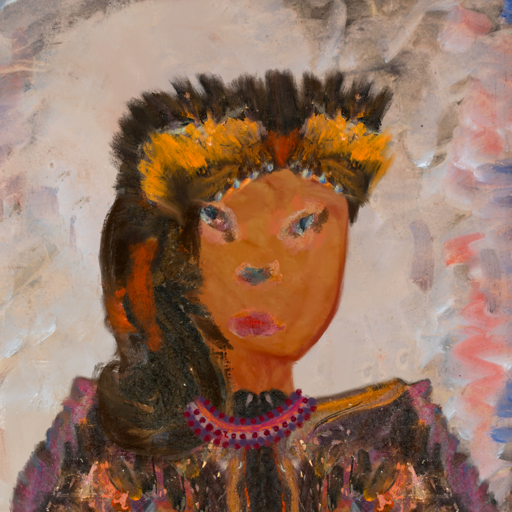
Background: Roy_Bahadur, Head And Neck Front: Pious_Lady, Face Front: Boggyland, Bust: Gypsy_Queen, Hair Front: Gypsy_Queen, Head Accessory: Gypsy_Queen, Second Necklace: Blank, Necklace: Roy_Bahadur, Baby: Blank